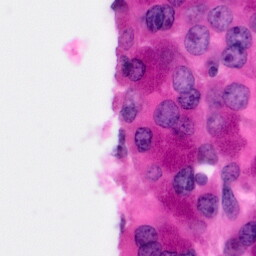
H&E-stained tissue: Pancreatic